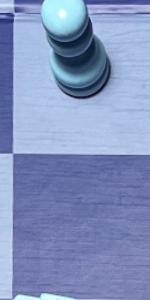
Label: Empty